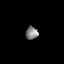
Tissue: lung
Cell type: Epithelial cells
Senescence score: 0.0997
Nuclear area (px): 151
Mean DAPI intensity: 134.728